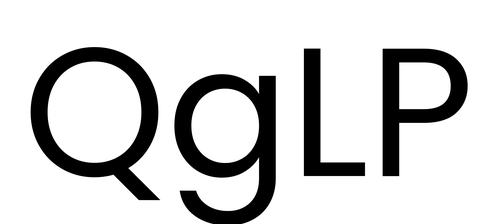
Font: Poppins-Regular